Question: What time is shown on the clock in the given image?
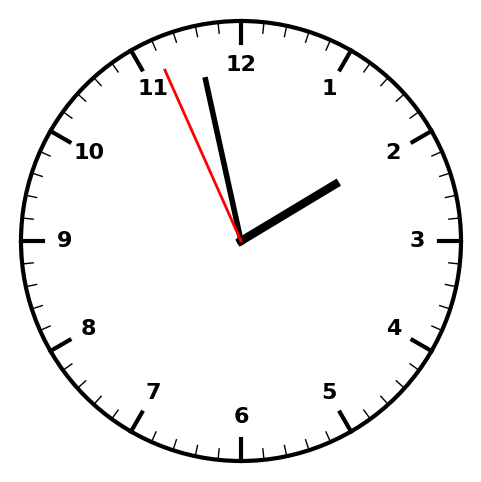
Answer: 01:57:56